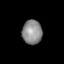
Tissue: lung
Cell type: Others
Senescence score: 0.5609
Nuclear area (px): 473
Mean DAPI intensity: 138.7